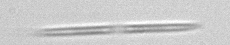
Label: Pseudo-nitzschia